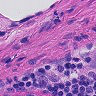
Metastatic tissue present: no